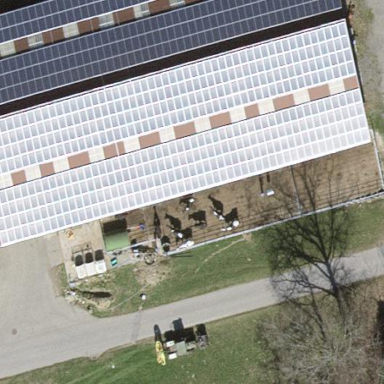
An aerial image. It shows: Solar photovoltaic panel generator.